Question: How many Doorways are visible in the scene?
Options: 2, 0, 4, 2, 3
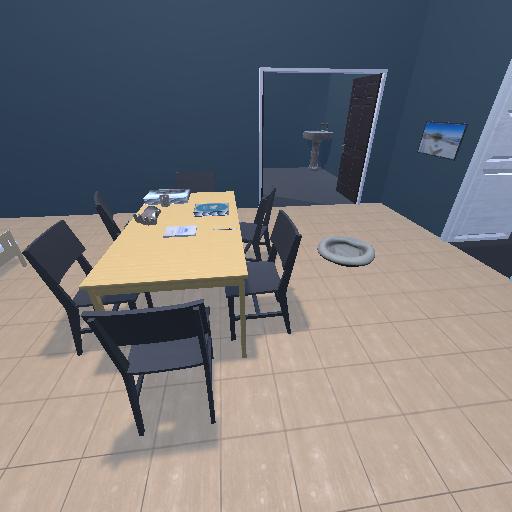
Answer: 2